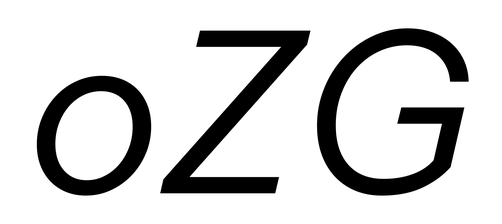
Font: InstrumentSans-Italic_Italic